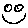
Label: smiley face